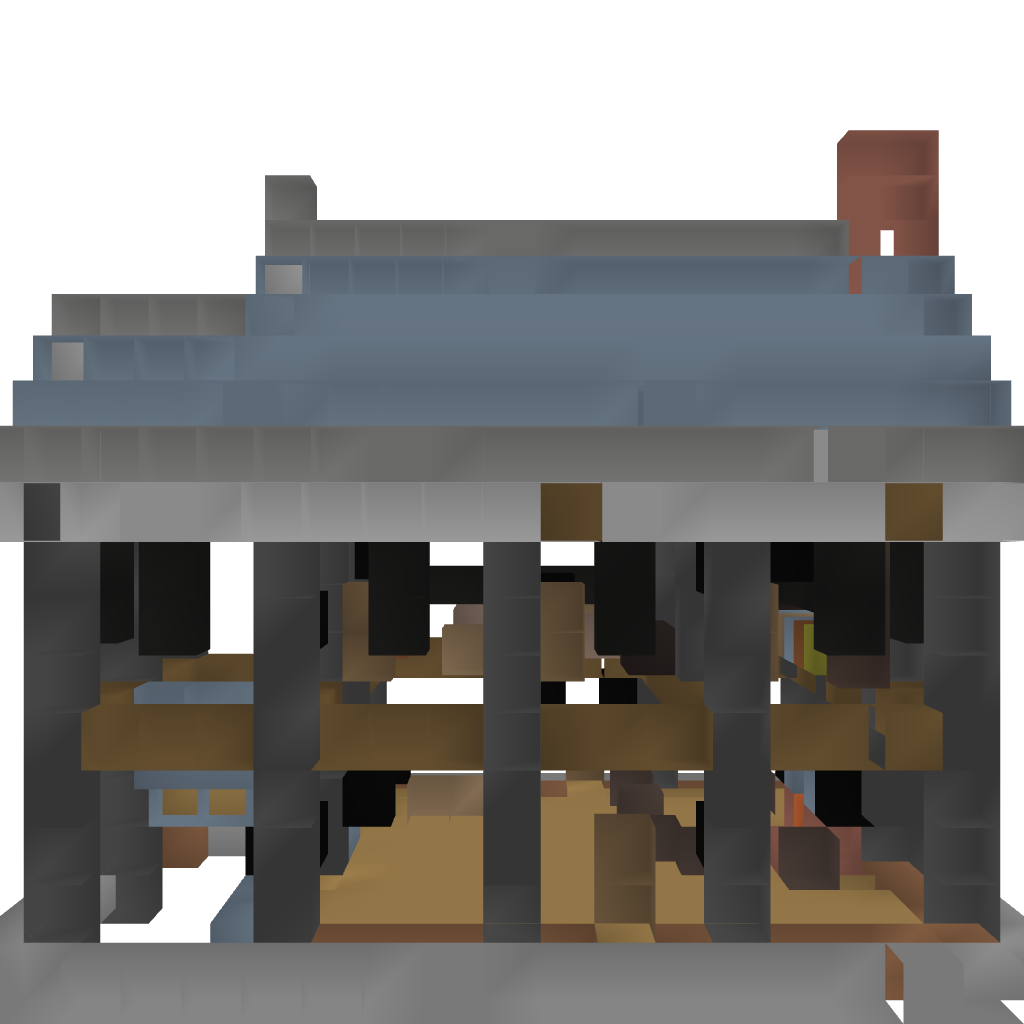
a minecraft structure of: Small Rustic Inn